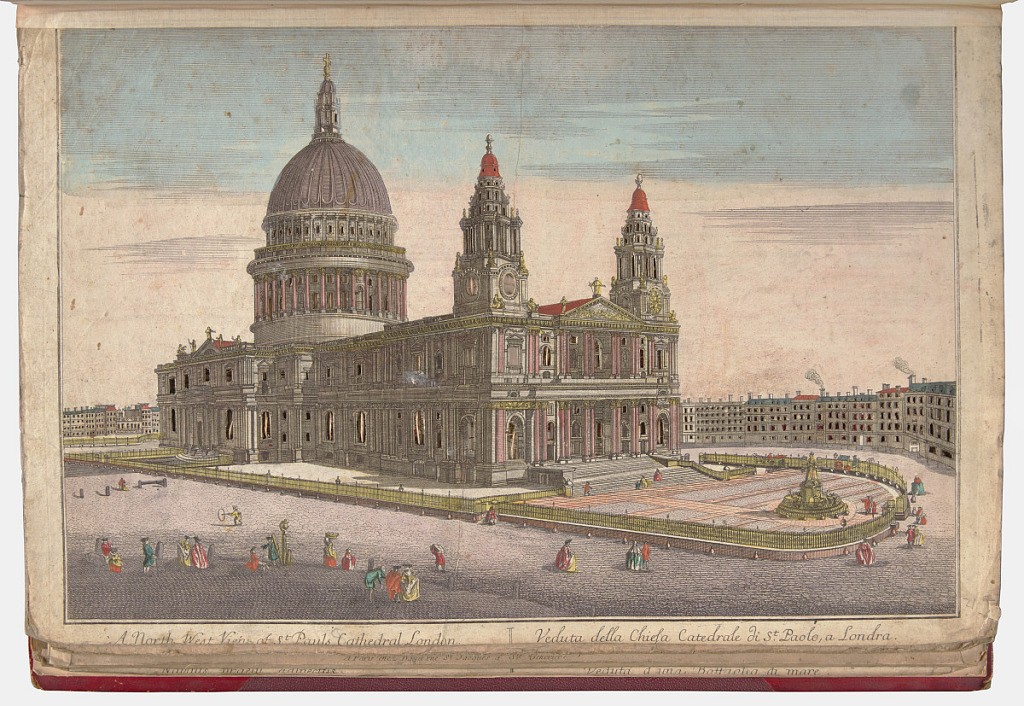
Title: A North West View of St Pauls Cathedral London
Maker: Georg Balthasar Probst, German, 1732 - 1801
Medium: Hand-colored etching on paper; verso: fabric adhered with thread
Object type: Bound print
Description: Perspective view of St. Paul's Cathedral in London. The cathedral dominates the scene, featuring a tall dome with column supports and two shorted towers with rounded red tops. Most of the windows have been cut out, and several on the right side have fabric visible through the openings.  A semi-ciruclar gated courtyard extends in front of the cathedral, with a statue at its center. Pedestrians roam the courtyard and the open area at front left, and a blue sky fills the upper margin. Printed along bottom margin: A North West View of .St Pauls Cathedral London. / Veduta della Chiesa Catedrale di St. Paolo, a Londra.

Verso: Patches of colored fabric and thread. Printed label: Vuë Perspective de la Cathedrale de St. Paul a Londre. / Prospect der Dom=Kirche St. Paul, zu London. / Med. Folo. No. 47. / Cum Gratia et Privilegio Sac: Caes: Majestatis. / Georg Balthsar Probst, excud. A.V.